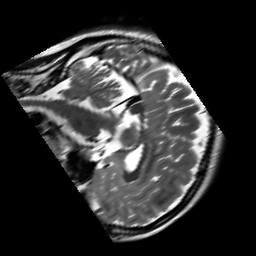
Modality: T2w
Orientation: sagittal
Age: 18
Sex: female
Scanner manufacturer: siemens
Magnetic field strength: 3 T
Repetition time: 7 s
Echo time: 0.09 s